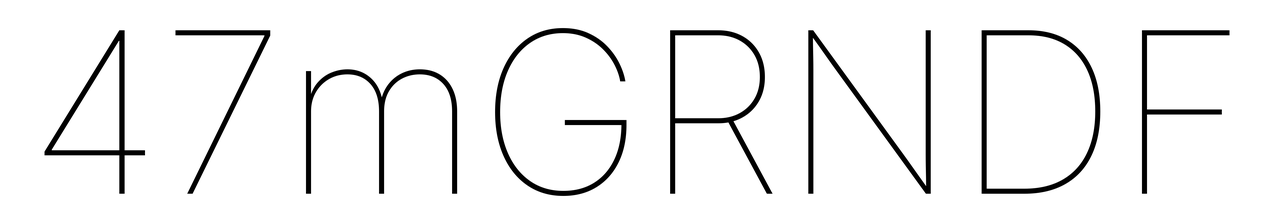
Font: Inter_Thin